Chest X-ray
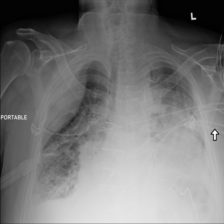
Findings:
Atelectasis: negative
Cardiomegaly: negative
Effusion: negative
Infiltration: positive
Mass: negative
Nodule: negative
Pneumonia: negative
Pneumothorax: negative
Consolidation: negative
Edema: negative
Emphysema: negative
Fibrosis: negative
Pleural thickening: positive
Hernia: negative